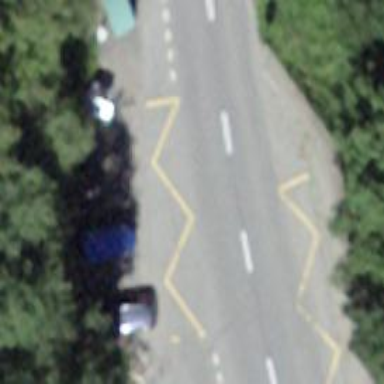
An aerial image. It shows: Bus stop with platform for public transport.